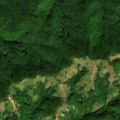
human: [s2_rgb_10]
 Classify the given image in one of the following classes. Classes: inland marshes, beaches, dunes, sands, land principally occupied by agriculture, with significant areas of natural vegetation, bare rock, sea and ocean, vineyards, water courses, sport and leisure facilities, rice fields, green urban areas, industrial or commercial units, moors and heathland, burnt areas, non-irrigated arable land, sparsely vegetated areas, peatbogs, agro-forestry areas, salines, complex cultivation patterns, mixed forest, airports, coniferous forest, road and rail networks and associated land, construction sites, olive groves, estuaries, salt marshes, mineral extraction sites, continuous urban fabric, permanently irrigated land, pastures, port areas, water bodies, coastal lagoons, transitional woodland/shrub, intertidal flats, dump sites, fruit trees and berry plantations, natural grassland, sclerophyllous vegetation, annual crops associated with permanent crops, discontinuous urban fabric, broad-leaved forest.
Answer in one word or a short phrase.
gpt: broad-leaved forest, natural grassland, transitional woodland/shrub